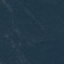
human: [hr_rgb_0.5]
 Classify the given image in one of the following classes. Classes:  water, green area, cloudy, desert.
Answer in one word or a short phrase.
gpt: green area